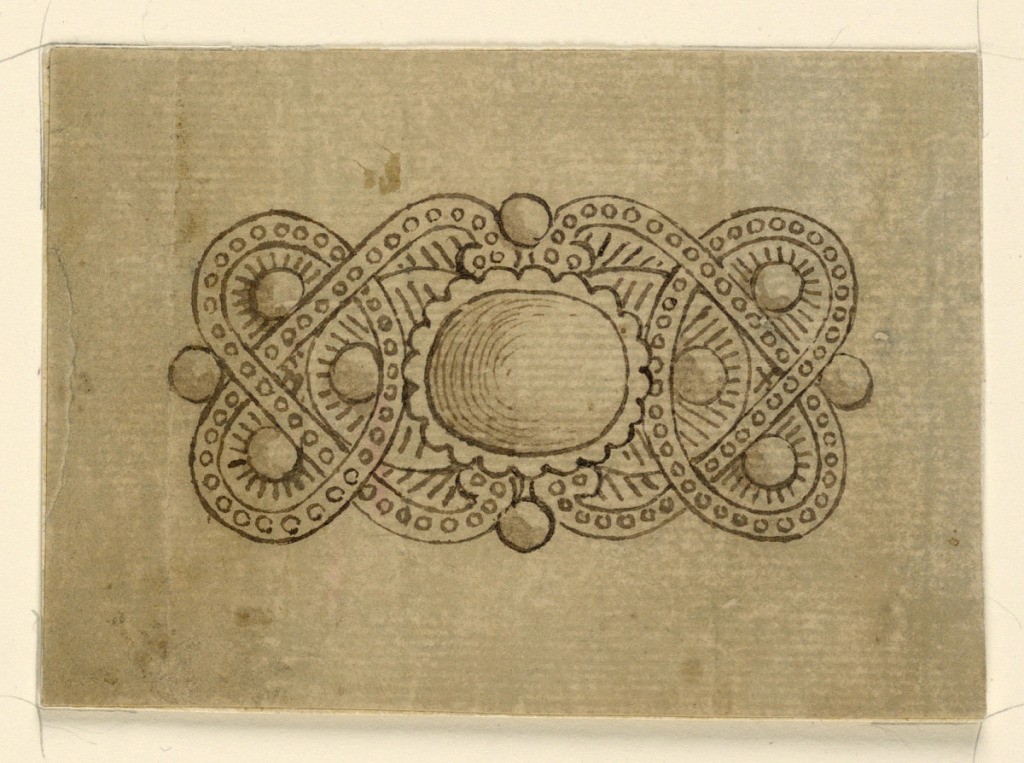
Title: Design for a Brooch
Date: early 19th century
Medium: Pen and ink, brush and sepia wash on light brown paper
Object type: Drawing
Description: Jewelry design for a brooch. An escutcheon is formed by interlaced ribbons with rows of round diamonds. Outside and inside are large round diamonds. In the center, a large oval diamond, held in a calix.